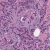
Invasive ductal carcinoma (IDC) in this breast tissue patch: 1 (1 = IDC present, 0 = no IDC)